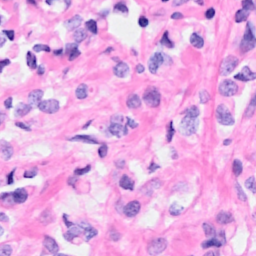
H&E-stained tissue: Breast